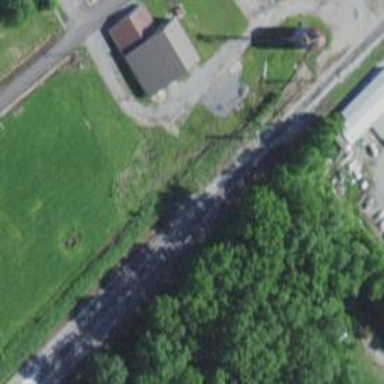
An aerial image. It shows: Railway siding with rails.